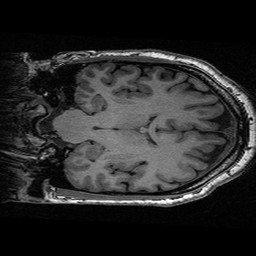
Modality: T1w
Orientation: coronal
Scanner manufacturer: ge
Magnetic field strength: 3 T
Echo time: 0.00318 s